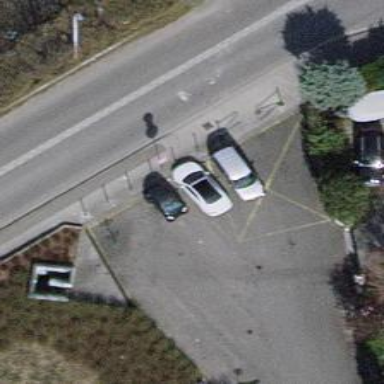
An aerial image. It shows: Swing gate barrier.